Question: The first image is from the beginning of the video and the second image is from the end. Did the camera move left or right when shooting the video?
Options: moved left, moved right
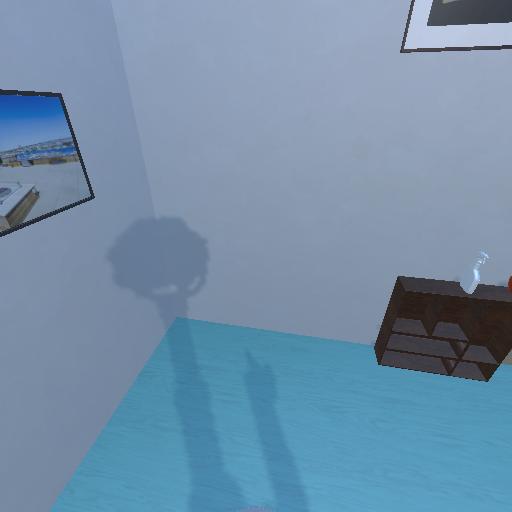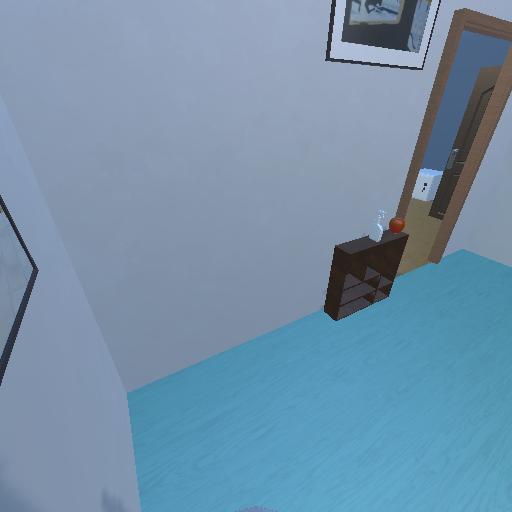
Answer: moved left